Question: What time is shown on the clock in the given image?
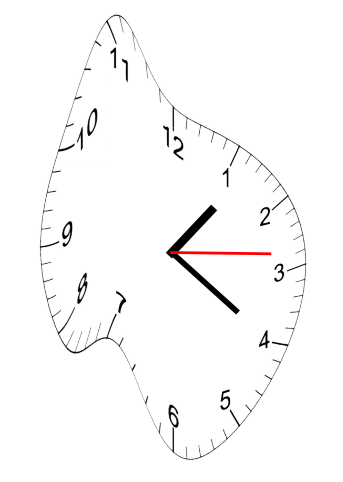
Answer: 01:20:14